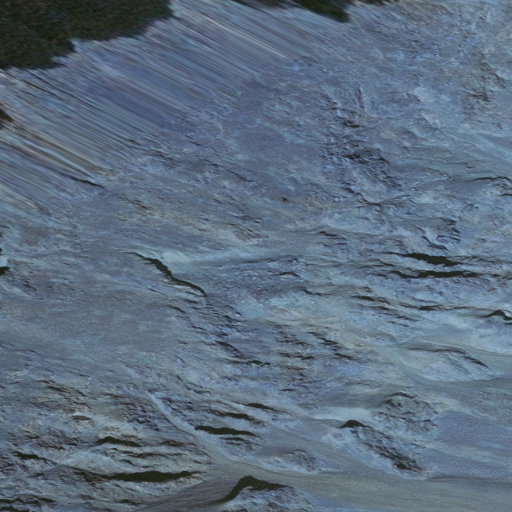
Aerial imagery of mountain in Alaska named McDoel Peak containing only unknown